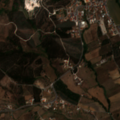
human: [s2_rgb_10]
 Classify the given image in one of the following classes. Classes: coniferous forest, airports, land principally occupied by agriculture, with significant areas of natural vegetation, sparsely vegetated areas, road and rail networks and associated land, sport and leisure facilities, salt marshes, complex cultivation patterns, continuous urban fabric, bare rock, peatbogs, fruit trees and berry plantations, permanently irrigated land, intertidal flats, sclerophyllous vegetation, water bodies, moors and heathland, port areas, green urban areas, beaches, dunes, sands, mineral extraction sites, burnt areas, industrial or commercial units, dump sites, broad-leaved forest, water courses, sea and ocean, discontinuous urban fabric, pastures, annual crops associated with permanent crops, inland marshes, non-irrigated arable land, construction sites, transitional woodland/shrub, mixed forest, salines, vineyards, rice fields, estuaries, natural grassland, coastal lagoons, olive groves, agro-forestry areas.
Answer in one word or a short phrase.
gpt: discontinuous urban fabric, annual crops associated with permanent crops, land principally occupied by agriculture, with significant areas of natural vegetation, transitional woodland/shrub